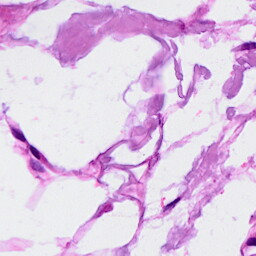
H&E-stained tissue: Breast